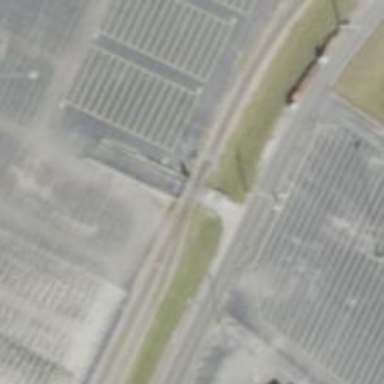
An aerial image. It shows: Railway siding with rails.